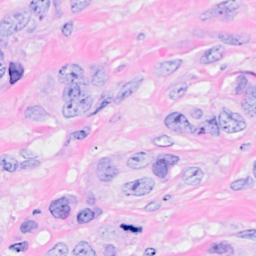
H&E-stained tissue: Breast